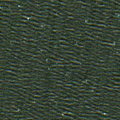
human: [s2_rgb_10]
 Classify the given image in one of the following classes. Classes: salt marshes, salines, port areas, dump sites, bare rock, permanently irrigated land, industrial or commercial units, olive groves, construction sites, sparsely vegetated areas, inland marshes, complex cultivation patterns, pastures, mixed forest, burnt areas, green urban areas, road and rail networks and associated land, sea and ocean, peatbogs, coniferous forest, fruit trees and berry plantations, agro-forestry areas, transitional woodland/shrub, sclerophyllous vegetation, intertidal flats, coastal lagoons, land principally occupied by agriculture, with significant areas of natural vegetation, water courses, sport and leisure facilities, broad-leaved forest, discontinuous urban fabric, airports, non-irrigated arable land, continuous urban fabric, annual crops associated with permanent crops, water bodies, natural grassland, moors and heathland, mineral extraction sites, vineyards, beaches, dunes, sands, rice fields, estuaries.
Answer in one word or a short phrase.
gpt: sea and ocean